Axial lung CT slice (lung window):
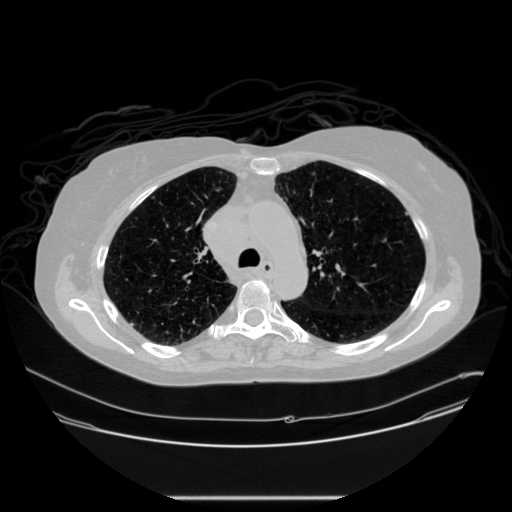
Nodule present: no